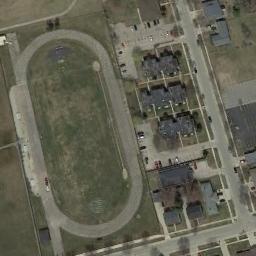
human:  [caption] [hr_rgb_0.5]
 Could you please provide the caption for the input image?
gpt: The track in the field is not colored .

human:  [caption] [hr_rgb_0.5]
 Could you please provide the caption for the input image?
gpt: The track and field is built on the bare lawn, A distance from the residential area .

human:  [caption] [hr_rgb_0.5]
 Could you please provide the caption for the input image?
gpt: The ground track field is next to some buildings .

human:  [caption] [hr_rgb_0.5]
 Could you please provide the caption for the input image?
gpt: There are many buildings beside the ground track field .

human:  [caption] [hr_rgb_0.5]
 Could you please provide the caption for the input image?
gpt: There are some black buildings beside the ground track field with a gray track .